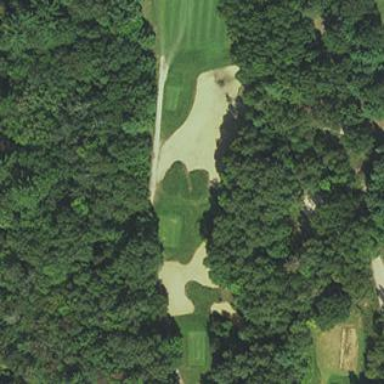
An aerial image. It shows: Sandy area is golf bunker.